Interaction volume radius: 10 \u00c5
Interaction volume height: 10 \u00c5
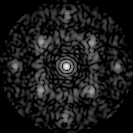
Disorder parameter: 0.4999